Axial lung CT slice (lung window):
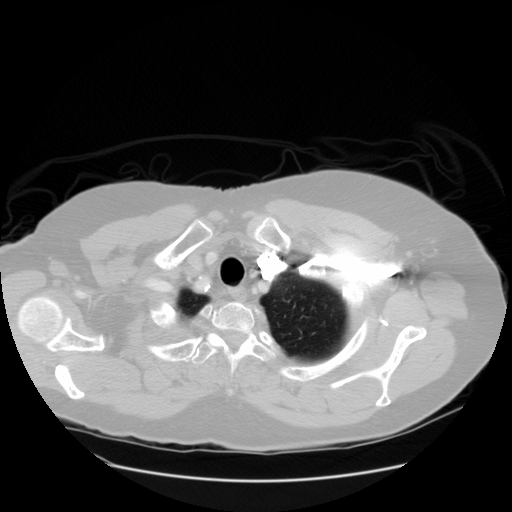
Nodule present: no